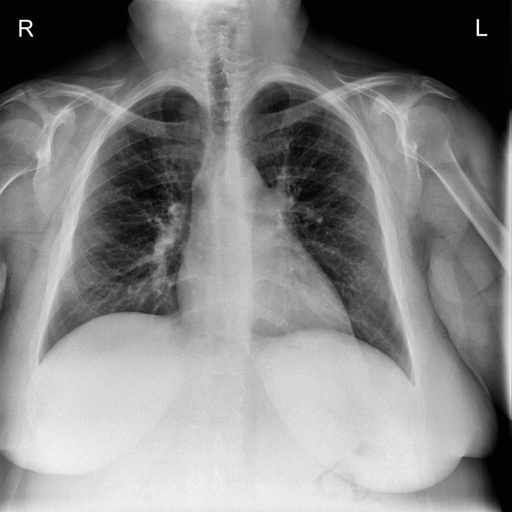
Finding: NORMAL